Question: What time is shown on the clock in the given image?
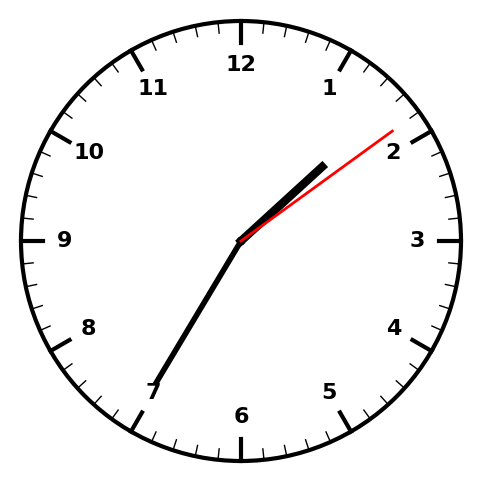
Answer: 01:35:09